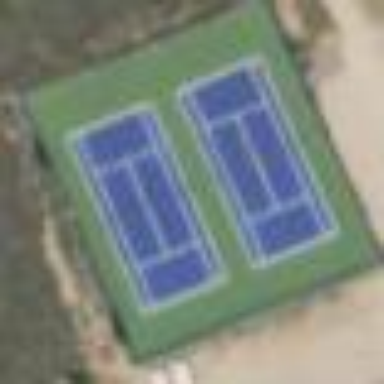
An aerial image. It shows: Tennis court in leisure pitch.